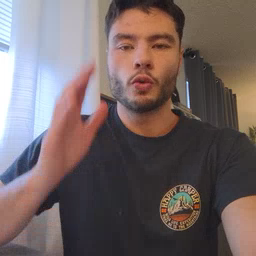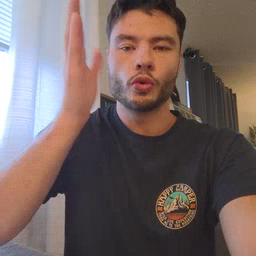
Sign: will